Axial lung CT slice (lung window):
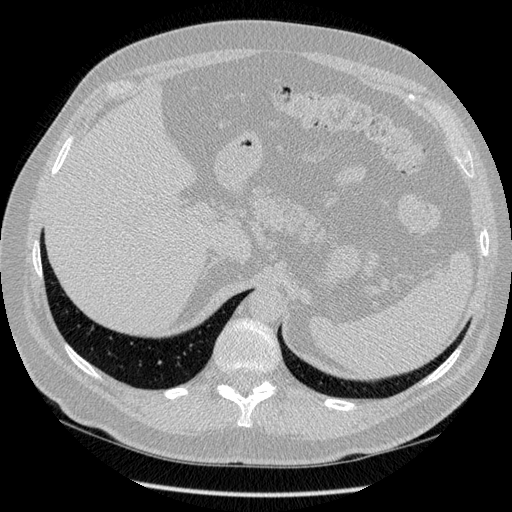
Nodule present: no